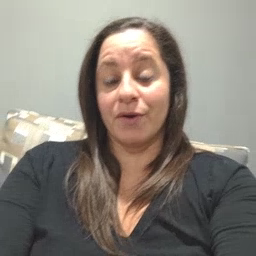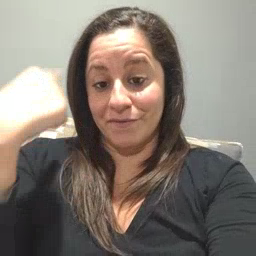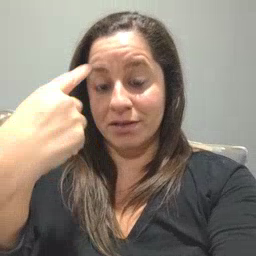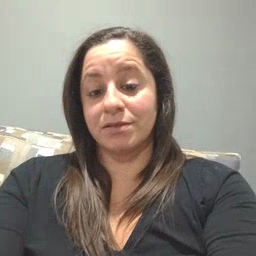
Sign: face